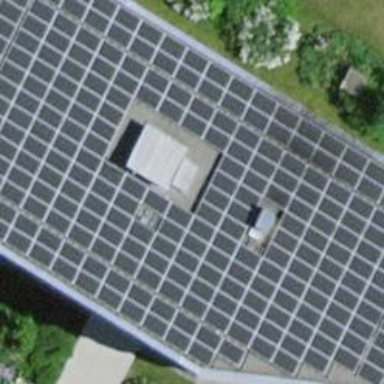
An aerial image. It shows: Solar power generator utilizing photovoltaic technology with solar photovoltaic panels.